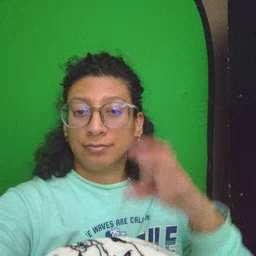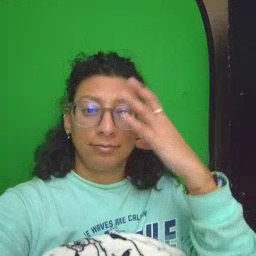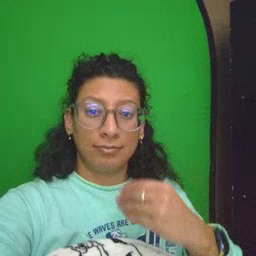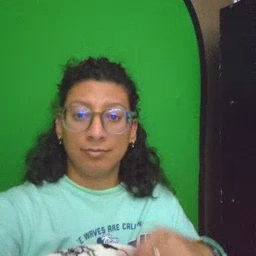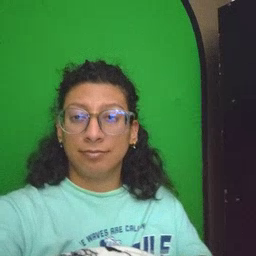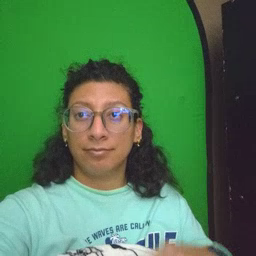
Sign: nap